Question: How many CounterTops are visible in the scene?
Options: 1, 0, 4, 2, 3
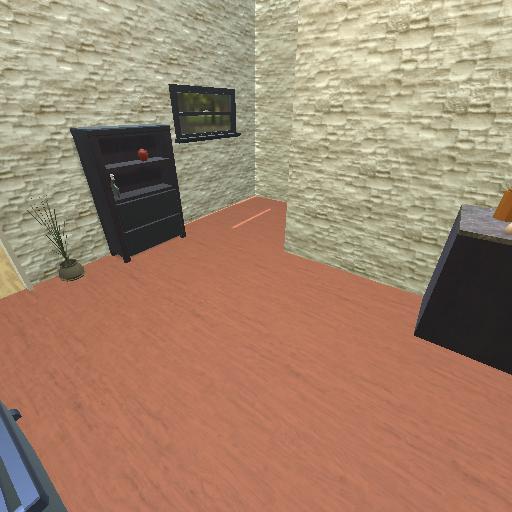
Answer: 1